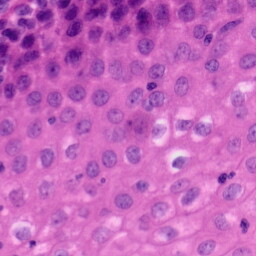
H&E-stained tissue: Tonsil